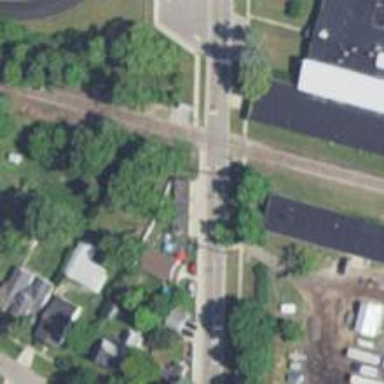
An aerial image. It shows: Railway crossing.